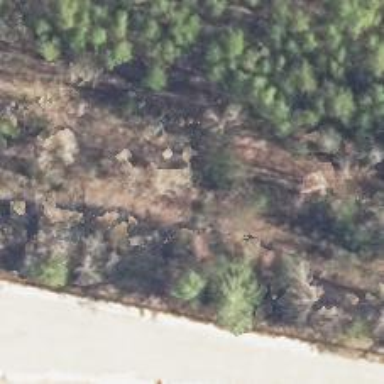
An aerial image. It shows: Abandoned railway spur.